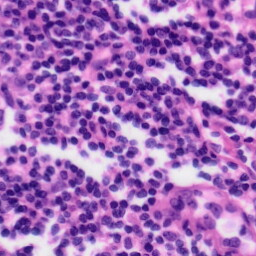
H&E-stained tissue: Tonsil